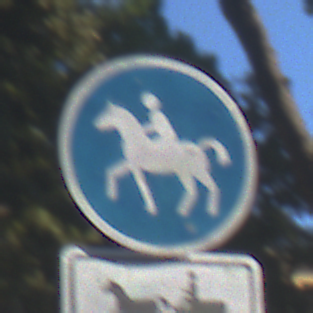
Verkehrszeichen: Reitweg
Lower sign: MehrspurigeFahrzeugeFrei9
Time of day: MorningAfternoon
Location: Outdoor (Suburban)
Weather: Clear
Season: NotSpecified
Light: Natural